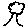
Label: tree